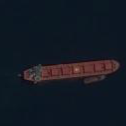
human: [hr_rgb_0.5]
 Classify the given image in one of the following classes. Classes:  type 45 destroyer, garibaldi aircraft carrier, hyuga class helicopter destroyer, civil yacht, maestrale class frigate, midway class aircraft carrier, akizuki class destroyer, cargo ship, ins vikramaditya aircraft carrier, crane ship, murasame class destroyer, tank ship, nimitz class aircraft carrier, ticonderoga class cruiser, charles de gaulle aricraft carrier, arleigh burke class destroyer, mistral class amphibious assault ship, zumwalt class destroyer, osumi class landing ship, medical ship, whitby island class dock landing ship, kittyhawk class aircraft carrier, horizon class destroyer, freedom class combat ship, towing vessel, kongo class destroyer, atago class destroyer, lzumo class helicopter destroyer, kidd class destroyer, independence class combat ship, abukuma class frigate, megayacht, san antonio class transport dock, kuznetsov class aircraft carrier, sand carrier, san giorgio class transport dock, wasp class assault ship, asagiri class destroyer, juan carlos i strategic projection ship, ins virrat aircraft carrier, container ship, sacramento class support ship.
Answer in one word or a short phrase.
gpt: Cargo ship